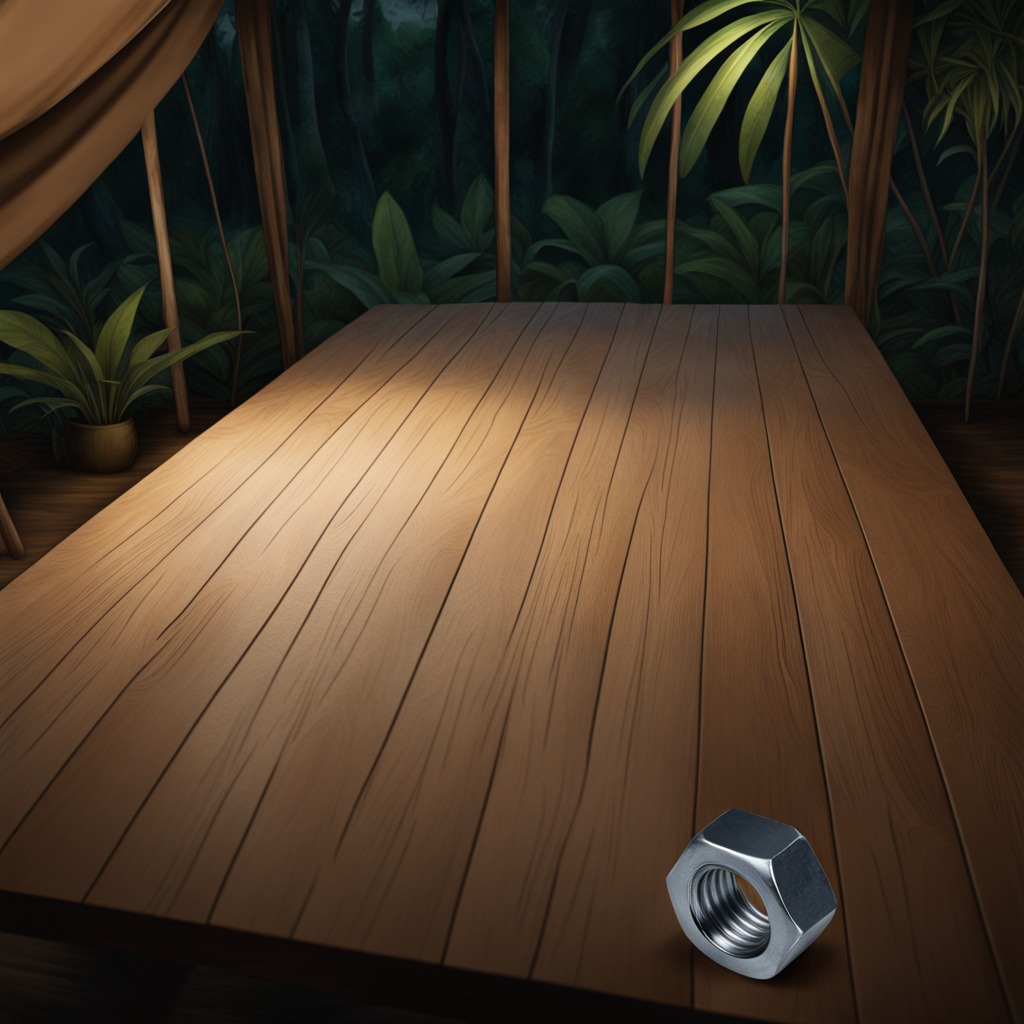
A metal nut lies on the wooden table inside a jungle field workshop tent at night.